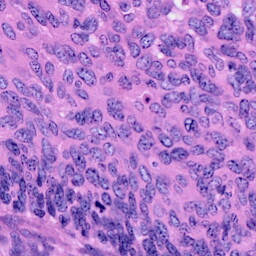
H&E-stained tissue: Cervix